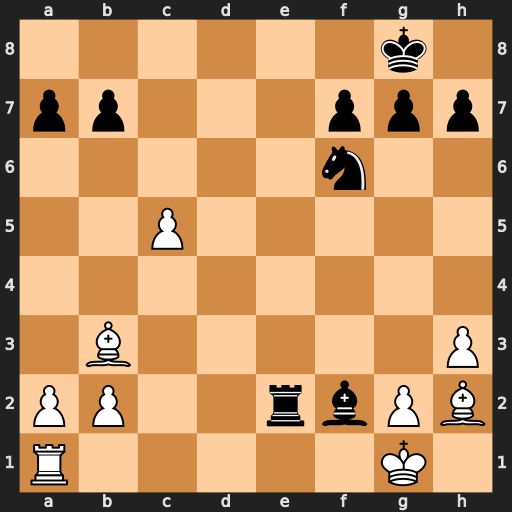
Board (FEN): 6k1/pp3ppp/5n2/2P5/8/1B5P/PP2rbPB/R5K1
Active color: w
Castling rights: -
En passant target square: -
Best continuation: Kf1 Rxb2 Rd1